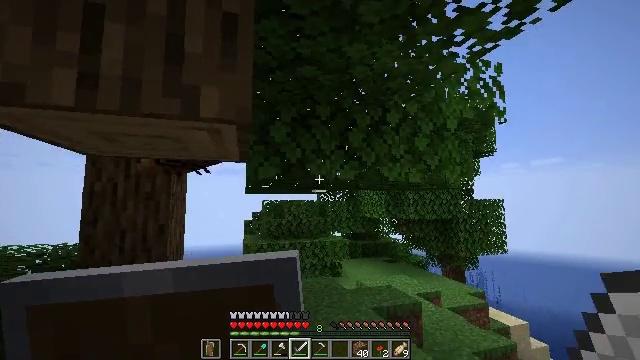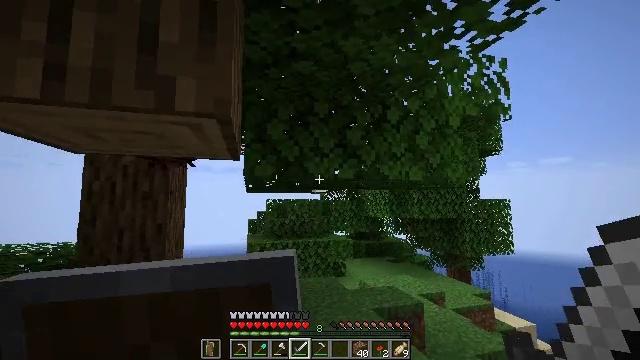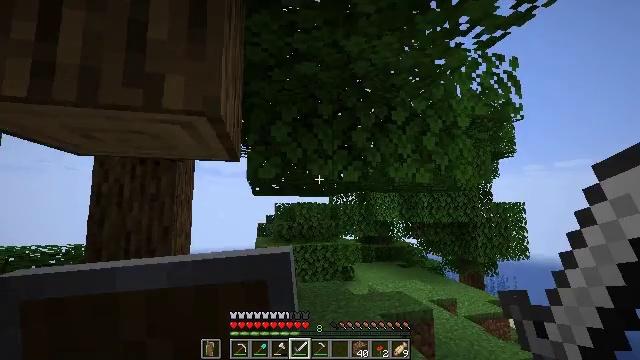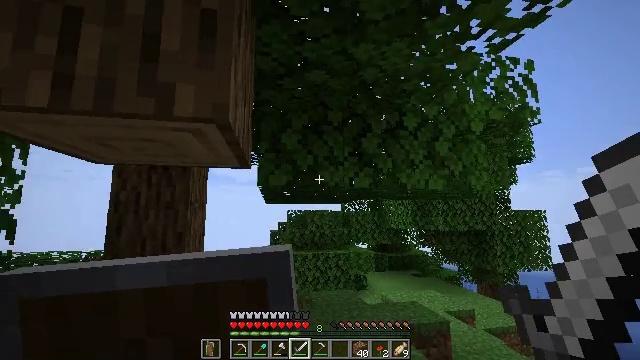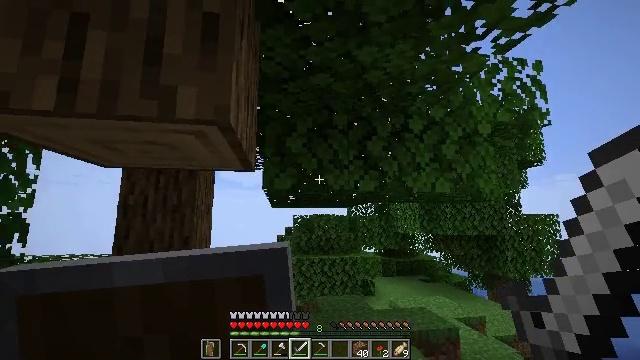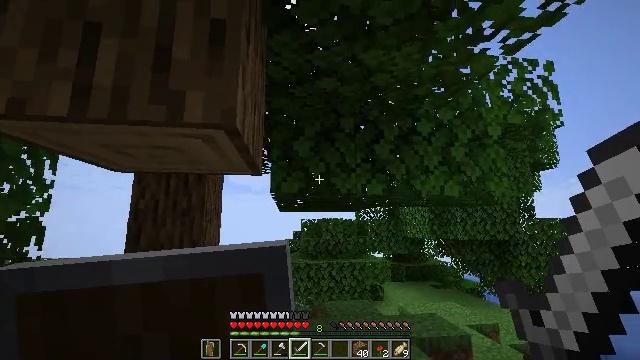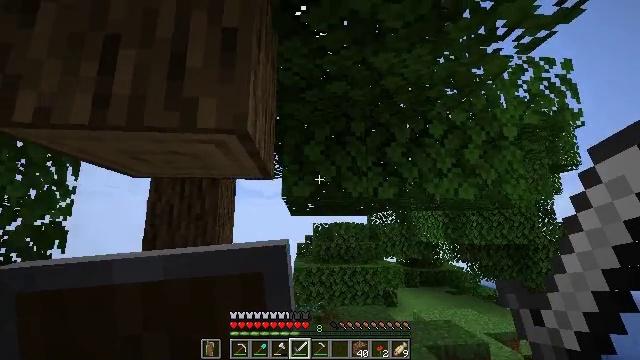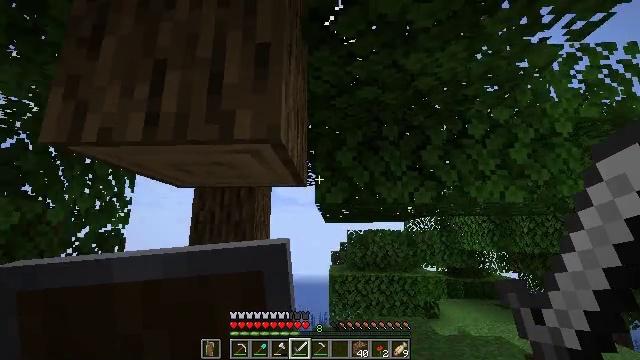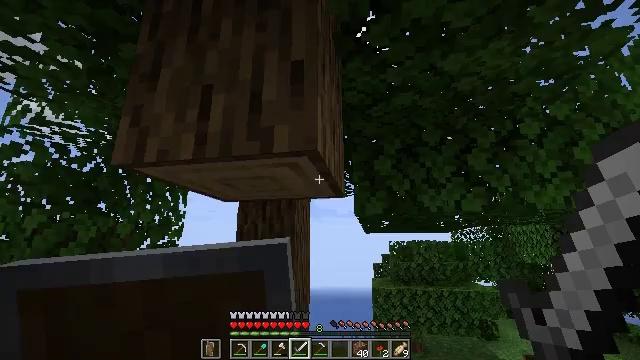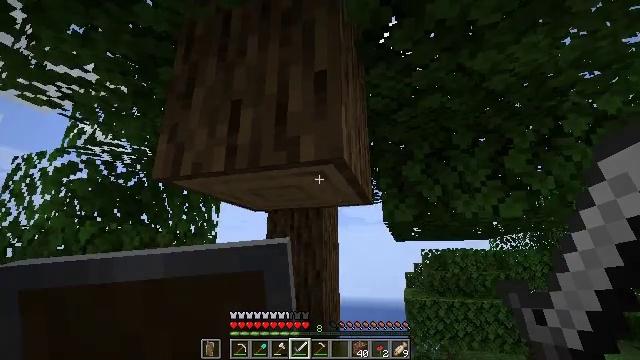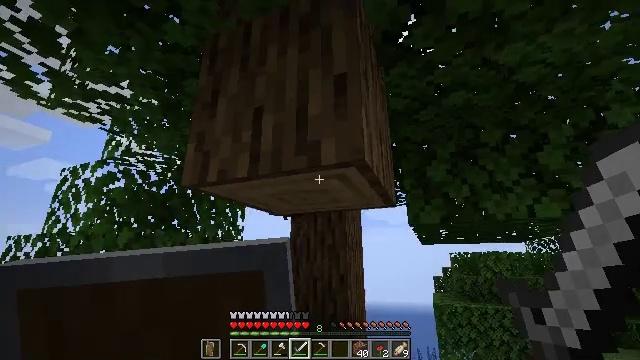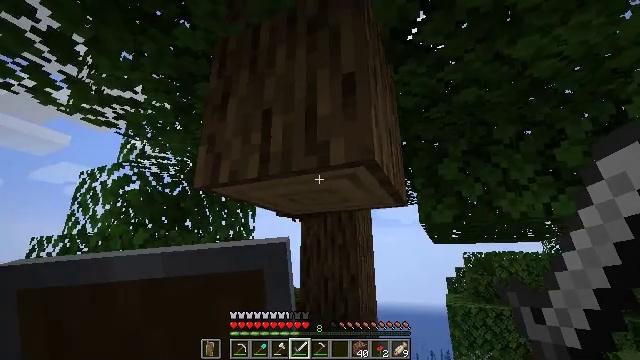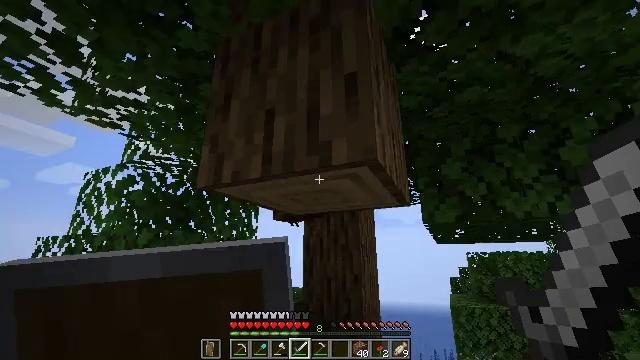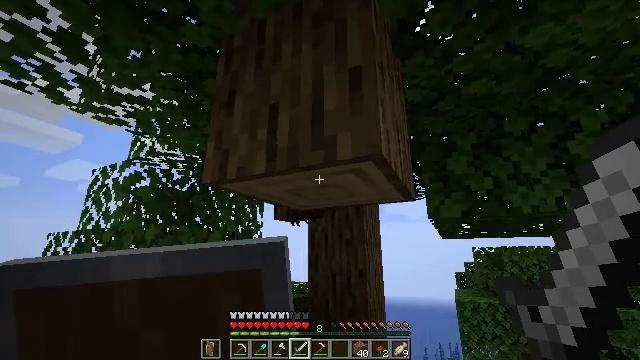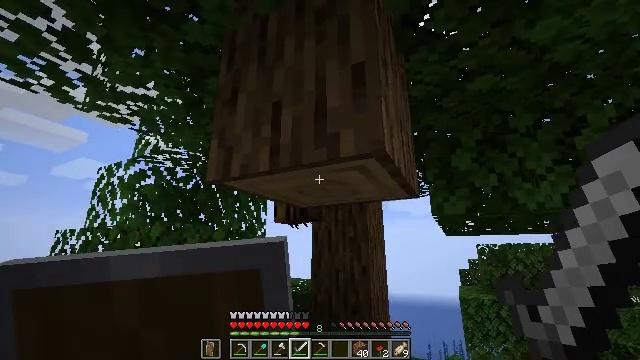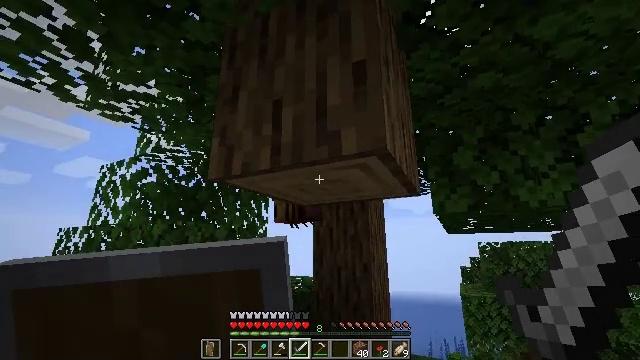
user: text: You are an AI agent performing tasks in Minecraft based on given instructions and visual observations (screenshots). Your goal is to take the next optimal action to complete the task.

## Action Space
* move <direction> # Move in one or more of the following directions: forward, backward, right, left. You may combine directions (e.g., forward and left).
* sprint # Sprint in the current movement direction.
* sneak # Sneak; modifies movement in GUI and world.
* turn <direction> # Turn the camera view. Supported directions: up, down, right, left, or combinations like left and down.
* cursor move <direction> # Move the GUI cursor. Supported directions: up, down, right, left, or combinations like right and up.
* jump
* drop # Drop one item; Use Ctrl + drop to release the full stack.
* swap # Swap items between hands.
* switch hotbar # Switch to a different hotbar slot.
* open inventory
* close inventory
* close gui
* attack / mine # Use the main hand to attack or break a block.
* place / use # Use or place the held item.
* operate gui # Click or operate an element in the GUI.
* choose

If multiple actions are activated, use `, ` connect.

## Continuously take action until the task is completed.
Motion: motion action
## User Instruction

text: Trim the tree by mining oak leaves.
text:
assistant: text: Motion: turn left
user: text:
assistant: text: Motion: turn left
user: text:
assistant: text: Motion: turn left and up
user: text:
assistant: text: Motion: turn left
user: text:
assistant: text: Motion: turn left
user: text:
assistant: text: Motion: turn left
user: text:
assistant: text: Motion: turn left and up
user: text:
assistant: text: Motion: turn left and up
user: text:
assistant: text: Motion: turn left and up
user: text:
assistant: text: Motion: turn left
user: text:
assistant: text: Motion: turn left
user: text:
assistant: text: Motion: no_op
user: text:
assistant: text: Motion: turn left and down
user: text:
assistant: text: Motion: no_op
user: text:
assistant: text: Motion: no_op
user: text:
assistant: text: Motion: move left
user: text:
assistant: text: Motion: move left
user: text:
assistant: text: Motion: move forward and move left, turn down
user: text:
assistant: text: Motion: move forward and move left, turn right and down
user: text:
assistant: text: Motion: move forward and move left, turn right and down
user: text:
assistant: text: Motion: move forward and move left, turn right and down
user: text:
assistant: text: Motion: move left, turn right and down
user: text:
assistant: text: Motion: move left, turn right and down
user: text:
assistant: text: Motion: turn right
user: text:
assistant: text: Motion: no_op
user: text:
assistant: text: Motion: no_op
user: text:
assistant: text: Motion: turn left and up
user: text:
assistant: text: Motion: turn left and up
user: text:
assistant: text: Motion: turn left and up
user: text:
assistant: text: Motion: no_op